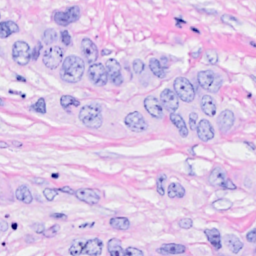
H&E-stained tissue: Breast